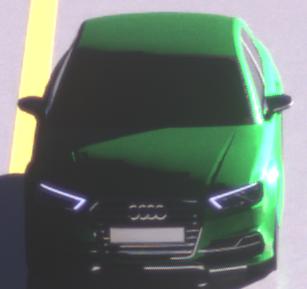
Make: Audi
Model: S3
Detailed model: 8V
Model produced from: 2013
Model produced until: 2020
Doors: 4
Color: green
Road condition: wet road
Daytime: sunrise or sunset
Contrast: high contrast